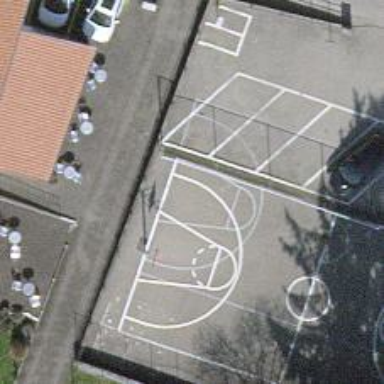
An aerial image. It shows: Playground area for leisure land.